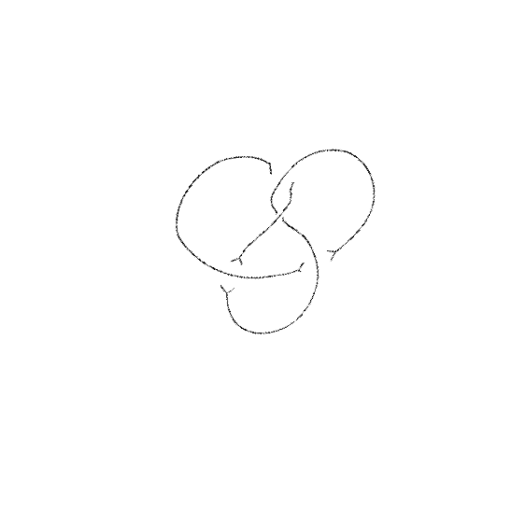
Crossing number: 4